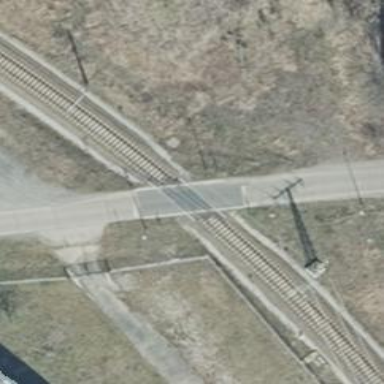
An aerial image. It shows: Railway level crossing.